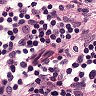
Metastatic tissue present: no